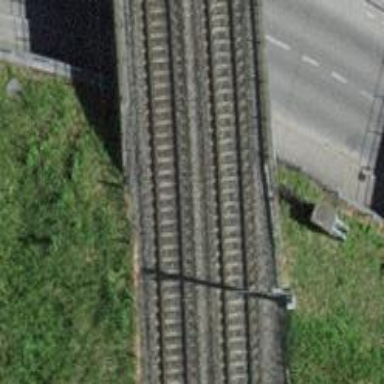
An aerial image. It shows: Single-track railway bridge with electrified contact line.